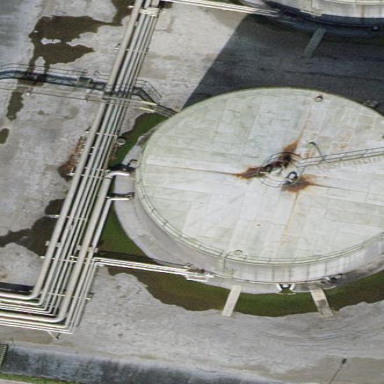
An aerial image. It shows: Industrial building with storage tank.